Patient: sex M, age 42
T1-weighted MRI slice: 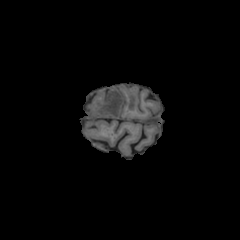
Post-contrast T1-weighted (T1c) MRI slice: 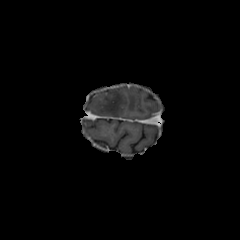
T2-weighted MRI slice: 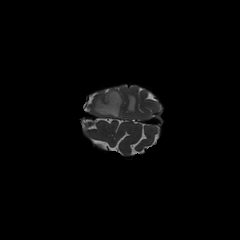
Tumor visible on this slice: yes
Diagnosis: Glioblastoma, IDH-wildtype
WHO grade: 4